Aerial crown-view tile of a tropical tree (Barro Colorado Island, Panama), acquired 20240611:
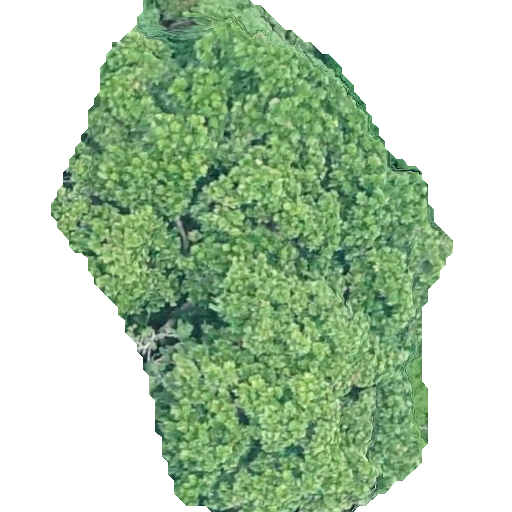
Species: Anacardium excelsum
GBIF accepted scientific name: Anacardium excelsum
Crown area: 226.034 m²